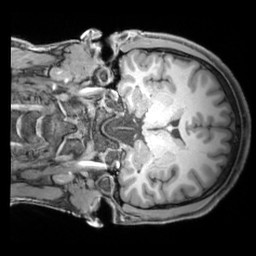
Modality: T1w
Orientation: coronal
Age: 24
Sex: male
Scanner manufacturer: siemens
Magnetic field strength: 3 T
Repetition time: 1.97 s
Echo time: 0.00206 s